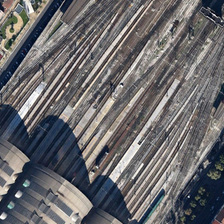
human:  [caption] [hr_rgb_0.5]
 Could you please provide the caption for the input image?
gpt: some green trees are near a railway station .

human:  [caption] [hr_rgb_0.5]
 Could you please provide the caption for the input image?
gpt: some green trees are near a railway station .

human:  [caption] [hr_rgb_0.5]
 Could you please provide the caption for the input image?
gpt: some green trees are near a railway station .

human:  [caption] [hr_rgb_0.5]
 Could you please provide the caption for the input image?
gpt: some green trees are near a railway station .

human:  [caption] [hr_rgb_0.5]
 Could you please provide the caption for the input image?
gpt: some green trees are near a railway station .